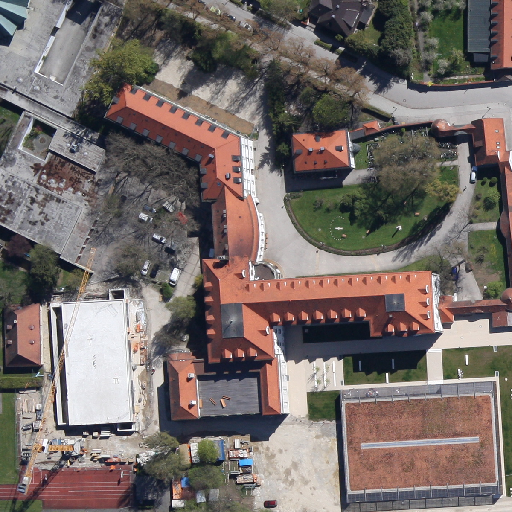
Referring expression: light-duty vehicle